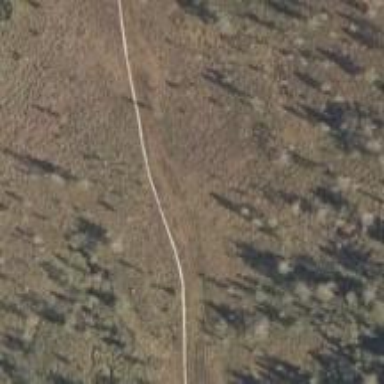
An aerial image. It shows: Intermediate nordic path with excellent trail visibility. The path has grade2 tracktype and is groomed for classic and skating.